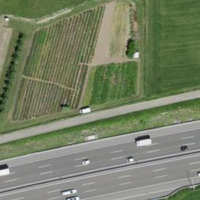
EUNIS habitat code: 57
Species observed at this site:
Milvus milvus